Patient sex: M
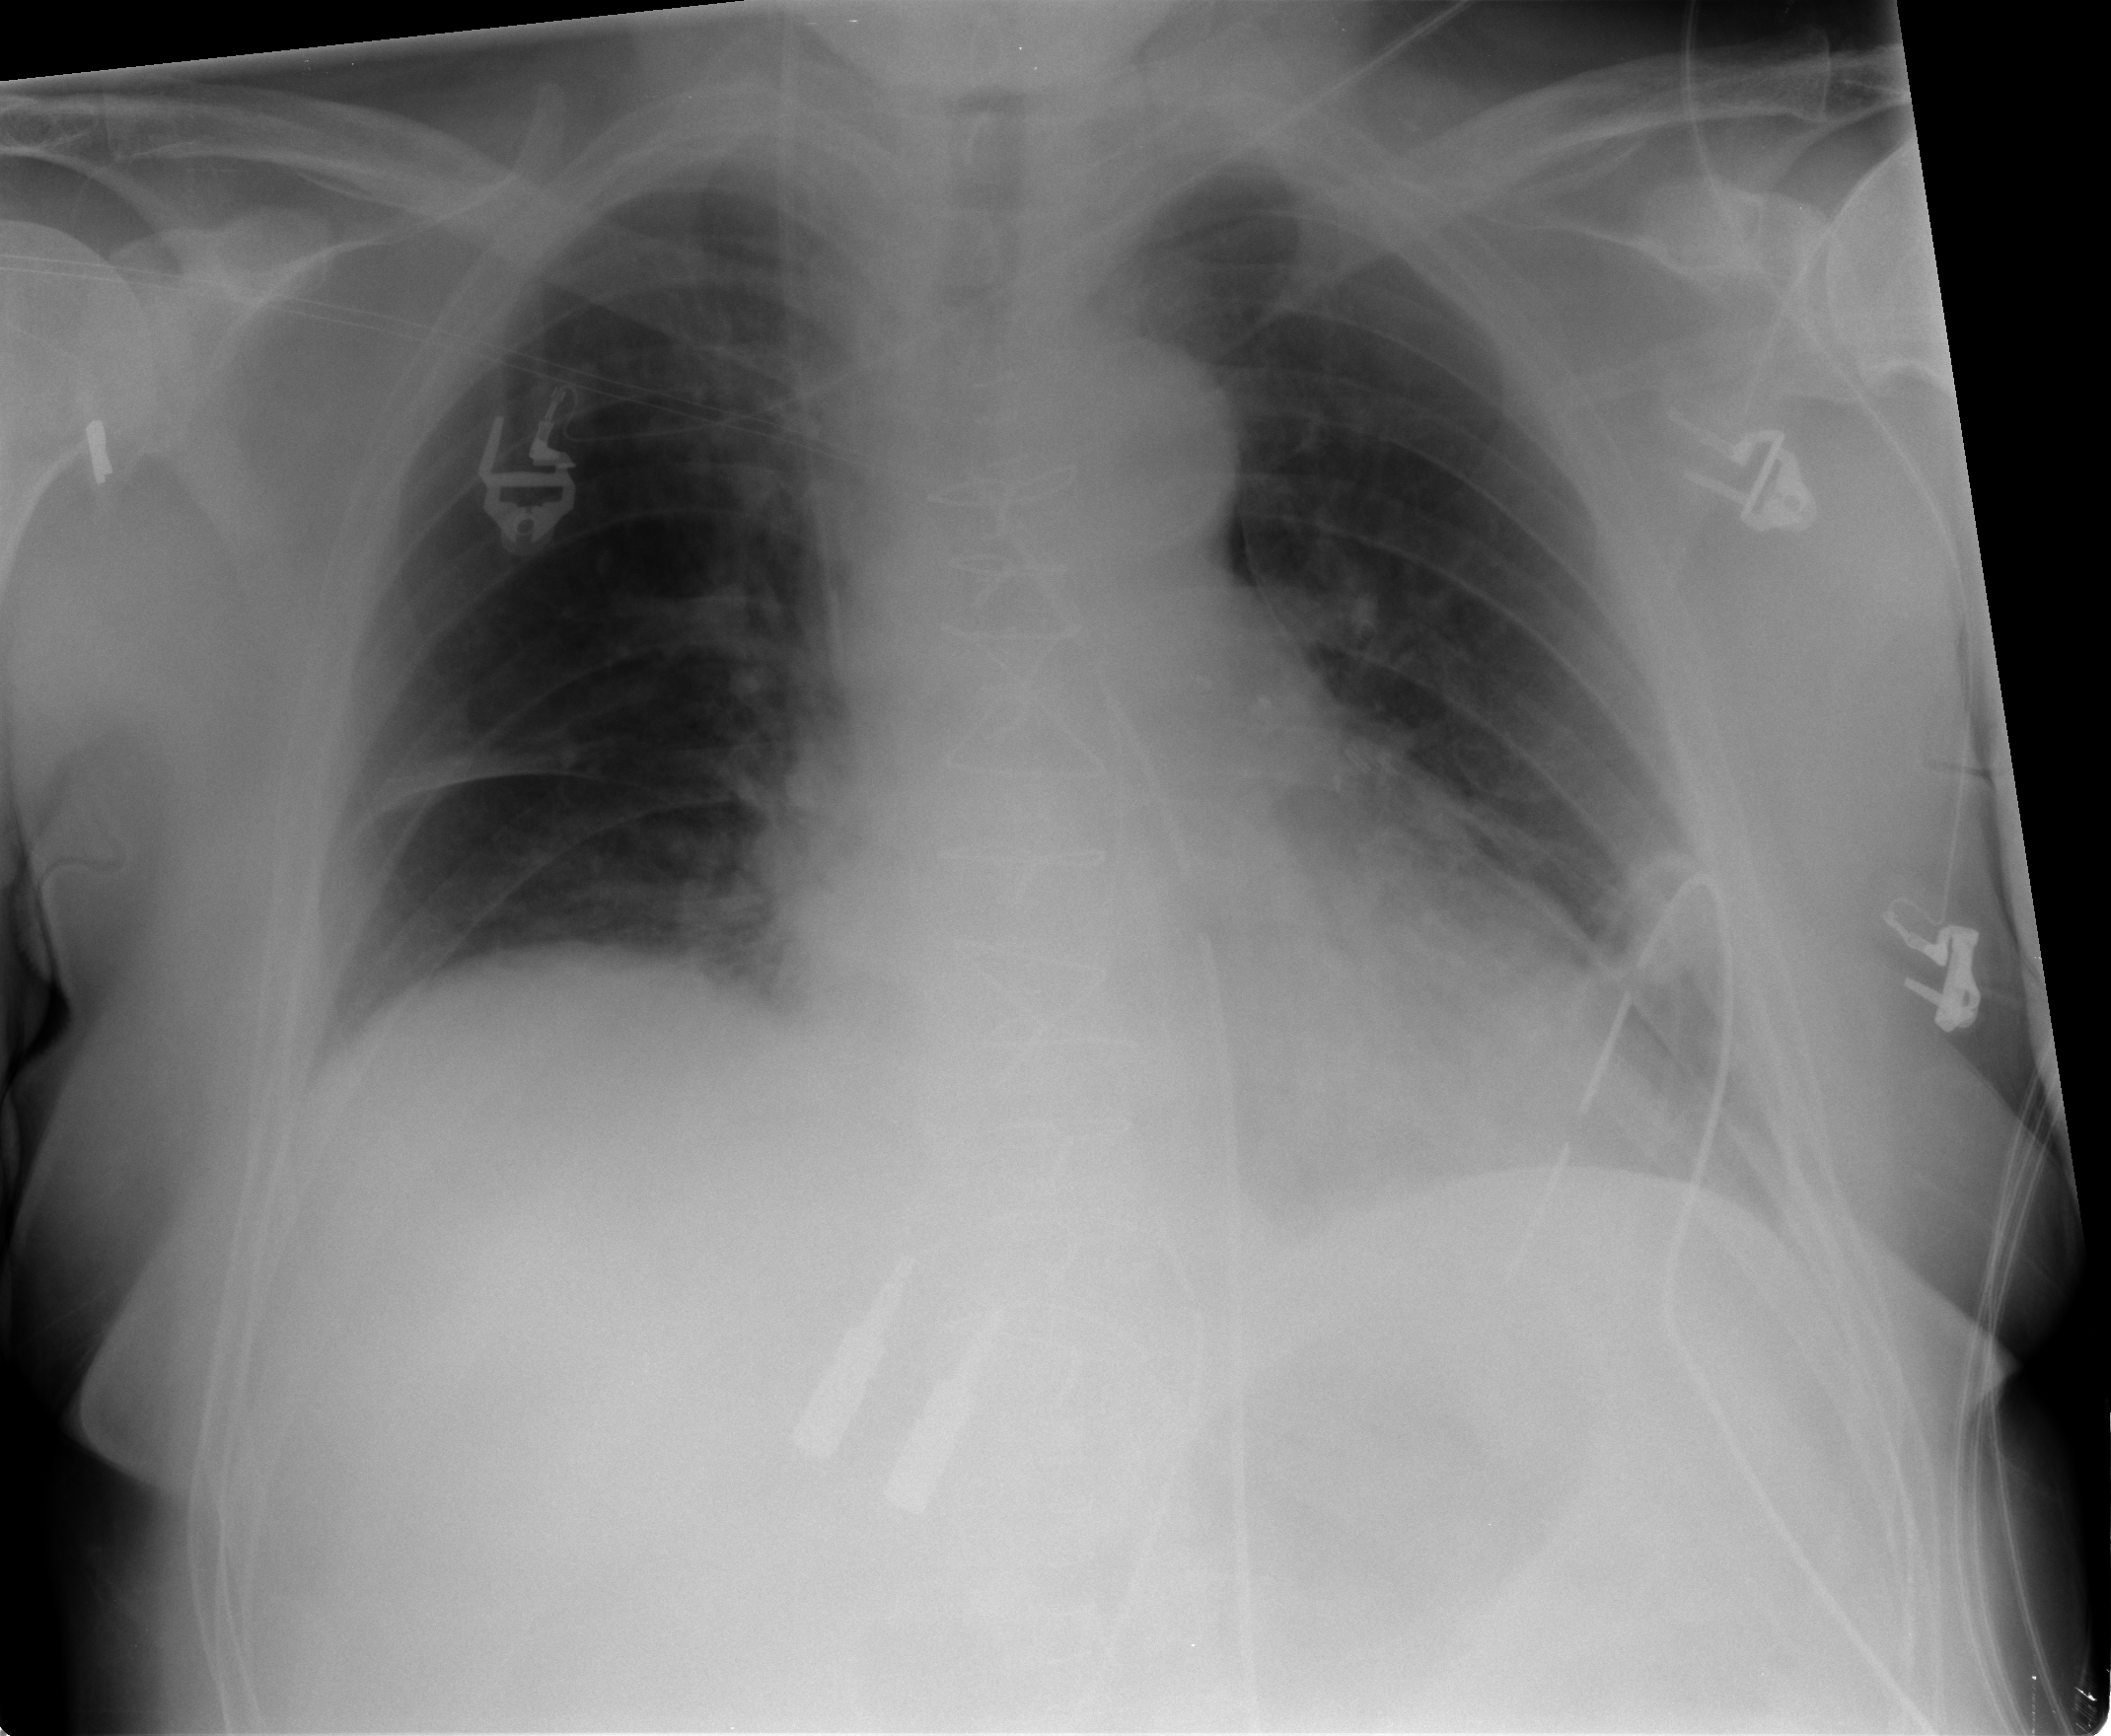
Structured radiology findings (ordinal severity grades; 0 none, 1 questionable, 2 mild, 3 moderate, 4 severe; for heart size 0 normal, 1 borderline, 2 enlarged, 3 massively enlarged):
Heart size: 0
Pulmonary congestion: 0
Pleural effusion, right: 1
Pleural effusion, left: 0
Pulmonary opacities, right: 0
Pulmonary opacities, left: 0
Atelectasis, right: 0
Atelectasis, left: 2